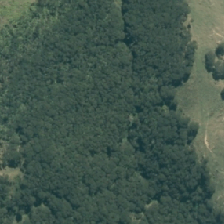
Land cover: manuka_kanuka